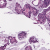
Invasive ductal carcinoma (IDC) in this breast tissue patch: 1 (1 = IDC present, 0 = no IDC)